Question: How can I get rid of the first sectionBar here, right above the 'Home' ?

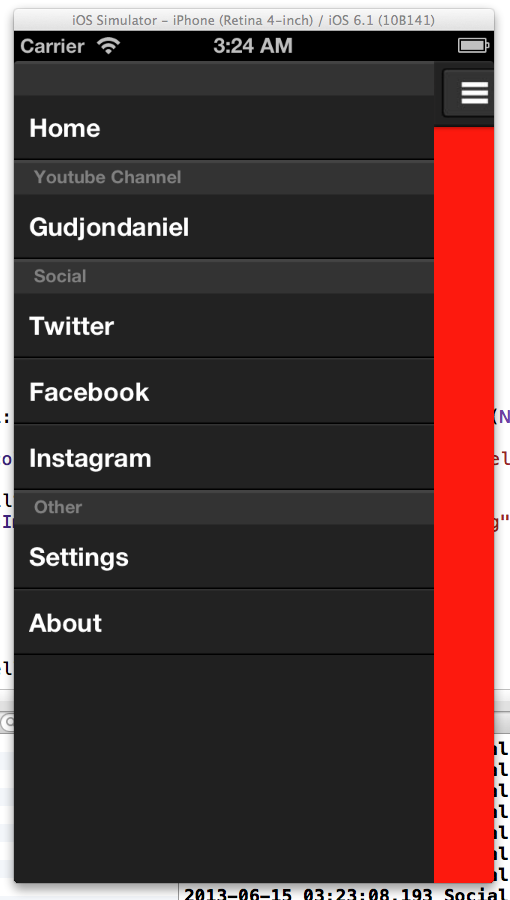
Answer: Try this :
'''
-(UIView *)tableView:(UITableView *)tableView viewForHeaderInSection:(NSInteger)section{
if (section == 0) {
return nil;
}
}
'''
or this :
'''
- (CGFloat)tableView:(UITableView *)tableView heightForHeaderInSection:(NSInteger)section {
if (section == 0) {
return 0;
}
'''